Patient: sex F, age 89
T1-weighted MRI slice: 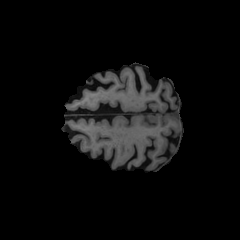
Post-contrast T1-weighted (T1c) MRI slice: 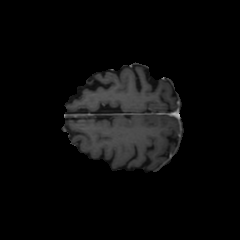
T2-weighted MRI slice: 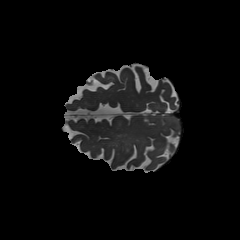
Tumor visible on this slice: no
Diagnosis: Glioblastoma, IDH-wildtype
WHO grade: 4